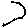
Label: hexagon